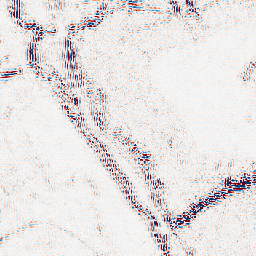
Category: wavelet
Decomposition family: wavelet_reverse_biorthogonal
Decomposition parameters: wavelet: rbio3.5
level: 2
Upsampling method: bspline
Upsampling parameters: scale: 4
Upsampling scale: 4